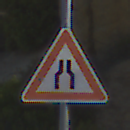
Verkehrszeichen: VerengteFahrbahn
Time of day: MorningAfternoon
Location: Outdoor (Nature)
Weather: Clear
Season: NotSpecified
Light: Natural